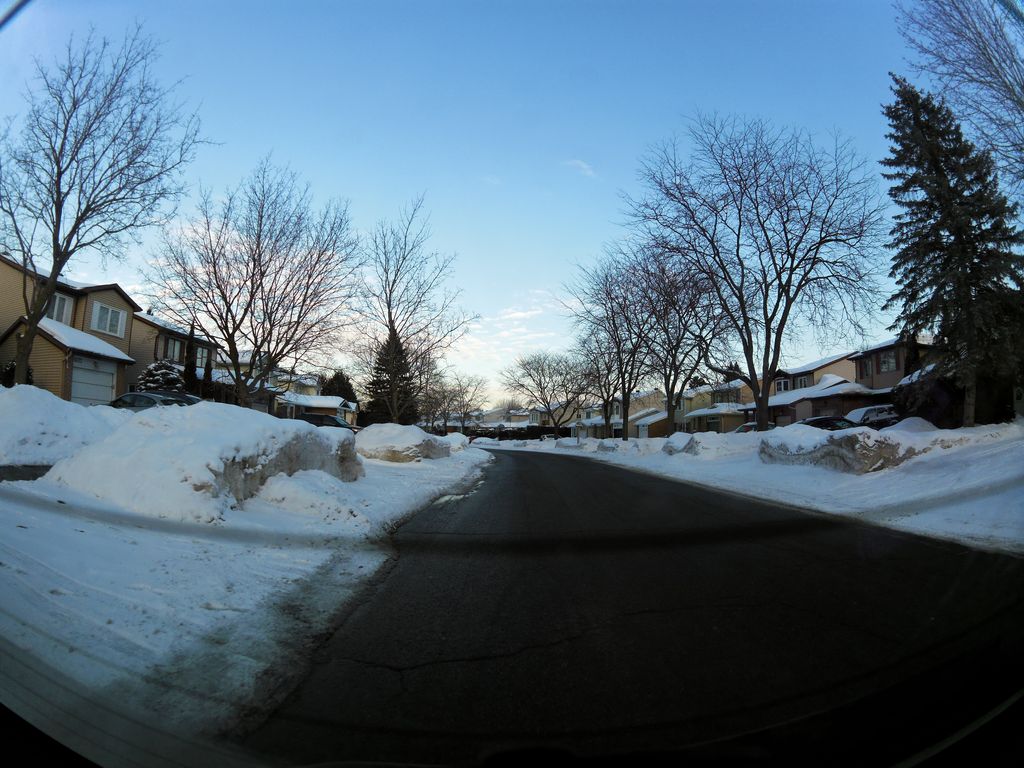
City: ottawa-gatineau